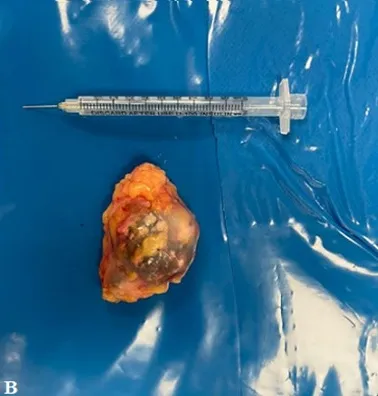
A, B) macroscopic appearance after total removal of pilomatricoma.
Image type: medical_photograph (other_medical_photograph)